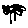
Label: tree